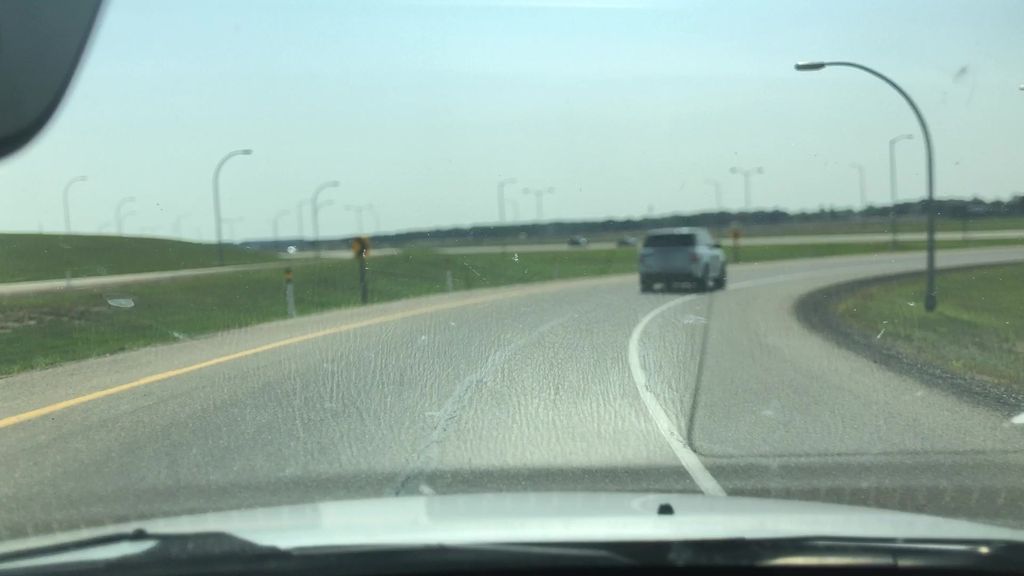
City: edmonton